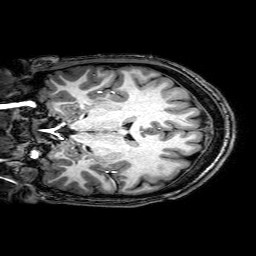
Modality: T1w
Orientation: coronal